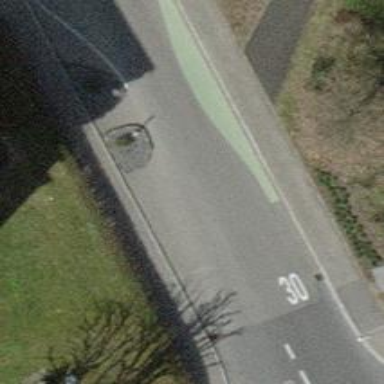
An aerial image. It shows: Footway with concrete surface.